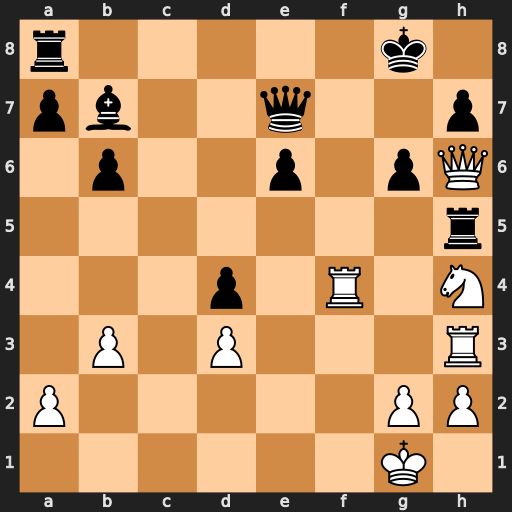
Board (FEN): r5k1/pb2q2p/1p2p1pQ/7r/3p1R1N/1P1P3R/P5PP/6K1
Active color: w
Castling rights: -
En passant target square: -
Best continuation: Nxg6 Rxh6 Nxe7+